Interaction volume radius: 10 \u00c5
Interaction volume height: 10 \u00c5
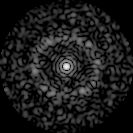
Disorder parameter: 0.8274